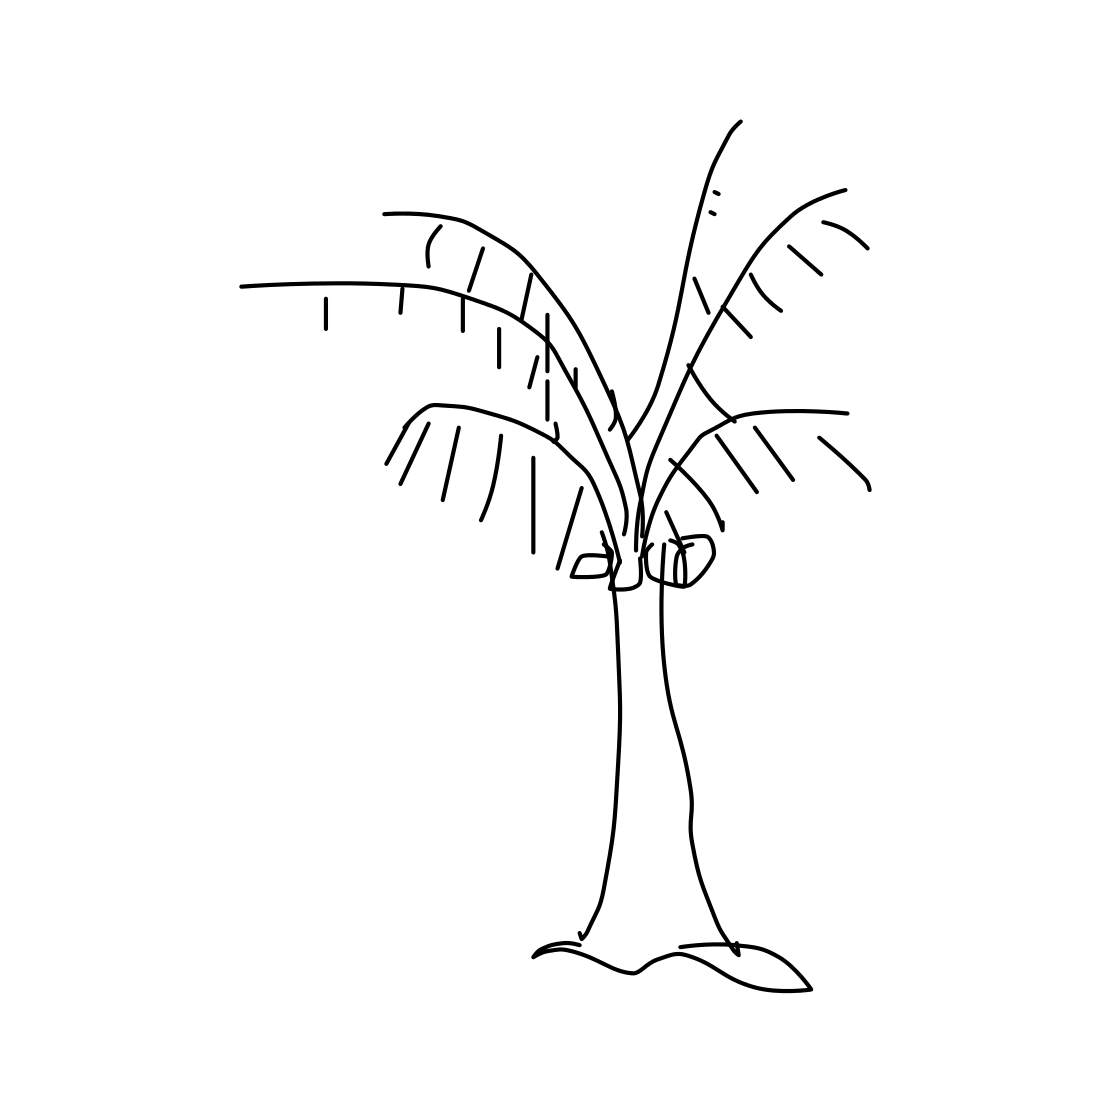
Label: palm tree